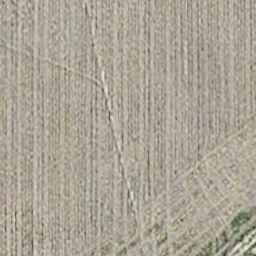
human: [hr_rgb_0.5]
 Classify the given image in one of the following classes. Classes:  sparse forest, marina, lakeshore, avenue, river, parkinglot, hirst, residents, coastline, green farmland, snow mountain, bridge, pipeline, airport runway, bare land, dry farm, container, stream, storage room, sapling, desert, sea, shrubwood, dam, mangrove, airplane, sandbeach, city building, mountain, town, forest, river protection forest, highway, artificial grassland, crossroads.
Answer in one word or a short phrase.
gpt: dry farm